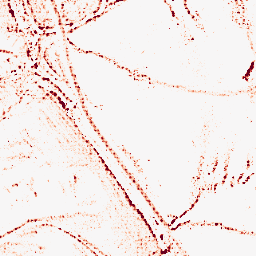
Category: morphological
Decomposition family: morphological_square
Decomposition parameters: operation: opening
size: 5
Upsampling method: sinc_blackman
Upsampling parameters: scale: 8
kernel_size: 8
Upsampling scale: 8